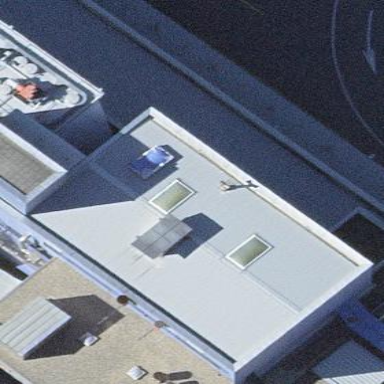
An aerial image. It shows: View of roof of building.